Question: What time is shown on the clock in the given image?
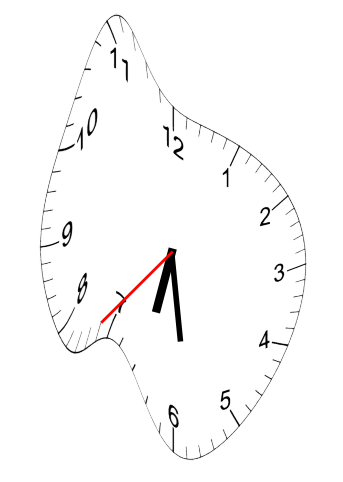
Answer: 06:28:37